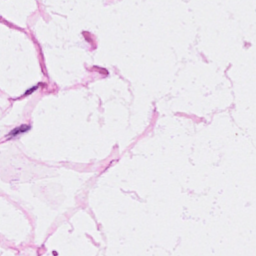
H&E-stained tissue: Breast